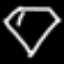
Label: diamond